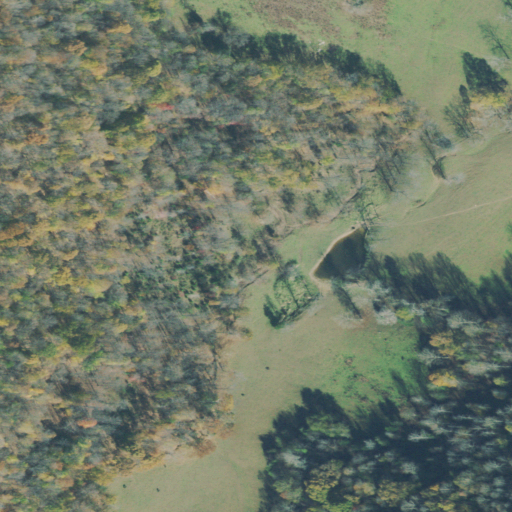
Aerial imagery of valley in Tennessee named Sinking Cane Hollow containing deciduous forest, pasture, and shrub